Question: I would like to always .
My code look like this, but it is not working:
'''
Private Sub capitalTB_TextChanged(ByVal sender As System.Object, ByVal e As System.EventArgs) Handles capitalTB.TextChanged
Dim cleanTXT As String
If capitalTB.Text.StartsWith("$") = False Then
cleanTXT = "$" & capitalTB.Text
capitalTB.Text = cleanTXT
End If
End Sub
'''
When I key in the 2nd number it becomes something like this:

Any help would be great.
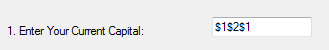
Answer: '''
Private Sub capitalTB_TextChanged(ByVal sender As System.Object, ByVal e As System.EventArgs) Handles capitalTB.TextChanged
If capitalTB.Text.StartsWith("$") = False Then
Dim SelStart As Integer
SelStart = capitalTB.SelectionStart
capitalTB.Text = "$" & capitalTB.Text
capitalTB.SelectionStart = SelStart + 1
End If
End Sub
'''
Try above code and for your learning: what you were missing was the cursor position when you reset the text of the textbox it puts your cursor to start of textbox (which is infact before your inserted $). I first stored cursor position in variable then assigned it back to textbox incremented by 1 because now there is another letter $.